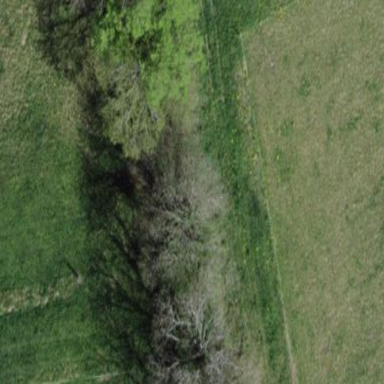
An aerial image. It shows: Beautiful woodland area.